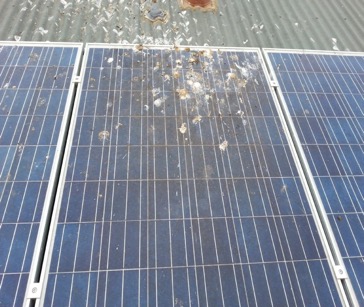
Label: Bird-drop